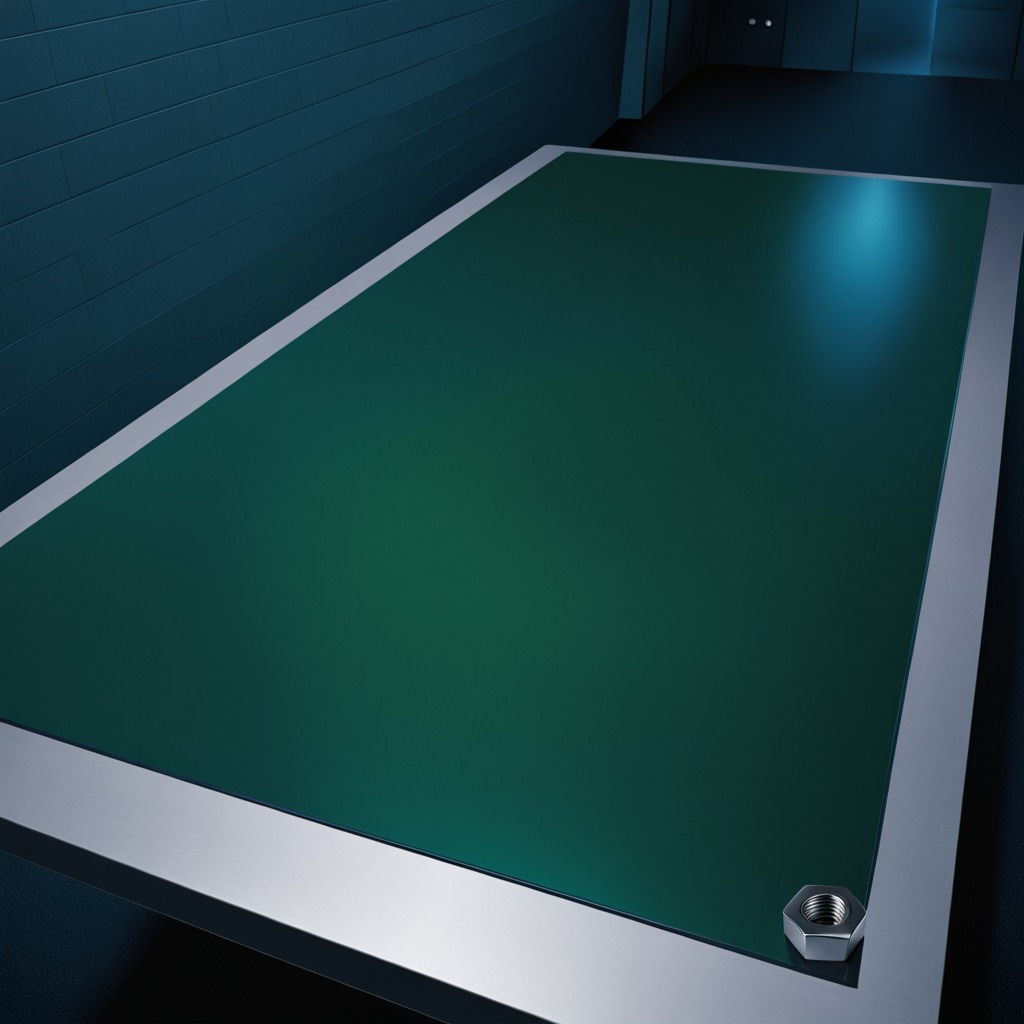
A metal nut is lying on a clean empty table in a railway signal maintenance room lit by harsh overhead fluorescents photorealistic surface textures crisp shadows high dynamic range